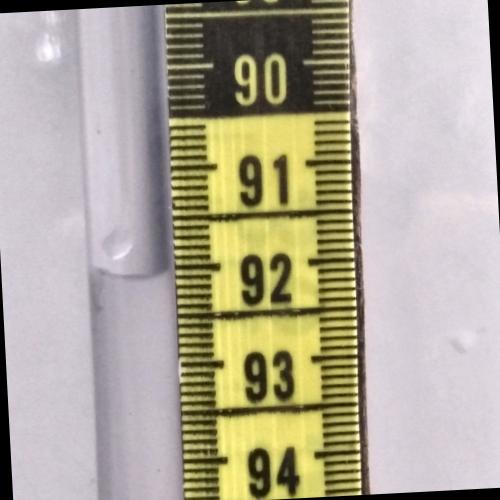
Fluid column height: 92.1 cm